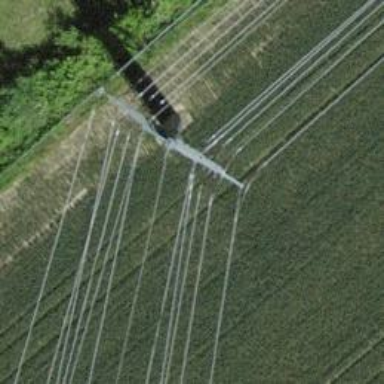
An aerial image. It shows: Three power lines with cables.